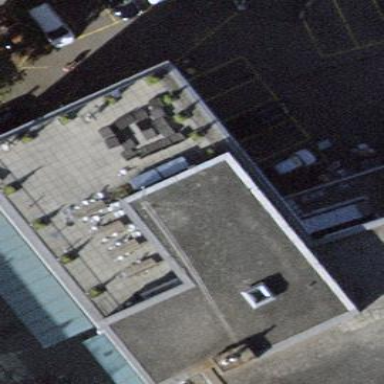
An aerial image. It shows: Commercial building.